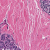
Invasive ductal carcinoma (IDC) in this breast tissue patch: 0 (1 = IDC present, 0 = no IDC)